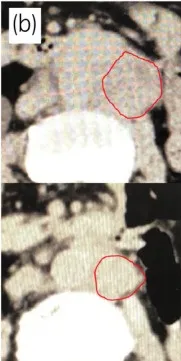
CT showing reduction in metastatic LNs after radiotherapy. (a,b) Paraaortic LNs.
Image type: radiology (ct)